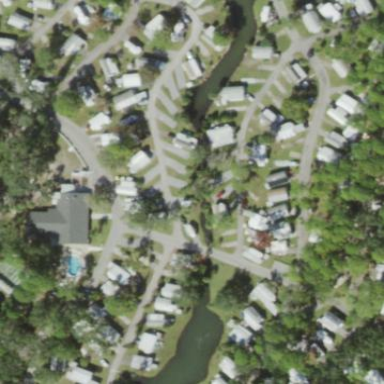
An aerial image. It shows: Caravan site for tourism.